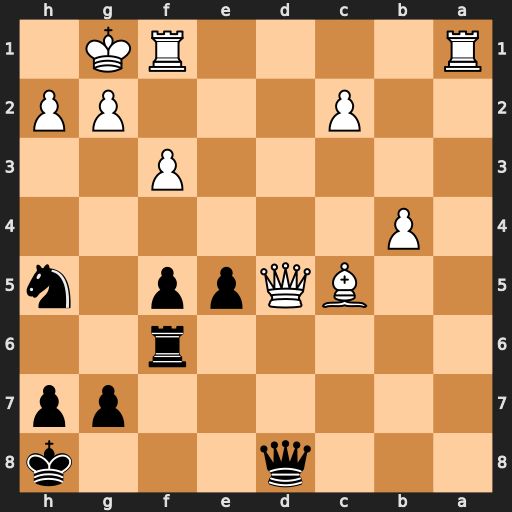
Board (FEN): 3q3k/6pp/5r2/2BQpp1n/1P6/5P2/2P3PP/R4RK1
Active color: b
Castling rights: -
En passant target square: -
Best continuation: Qxd5 Rfd1 Qg8